Interaction volume radius: 5 \u00c5
Interaction volume height: 10 \u00c5
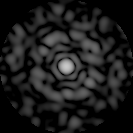
Disorder parameter: 0.8501